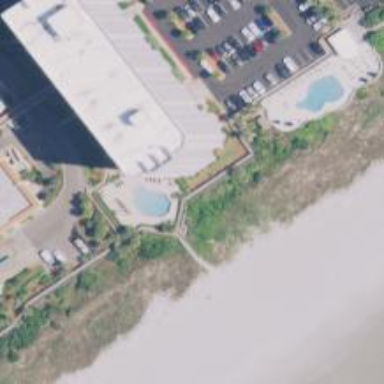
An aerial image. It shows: Hotel building.